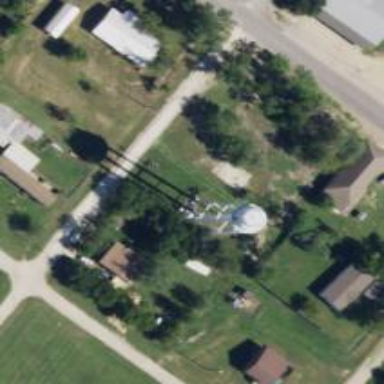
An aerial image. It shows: Water tower that is man-made.